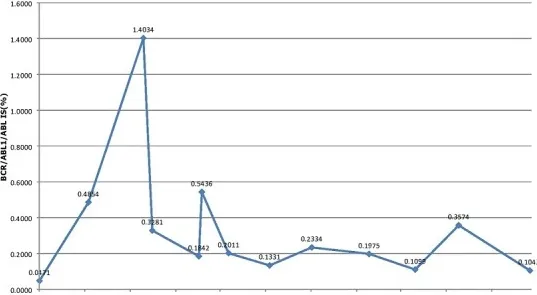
Molecular monitorisation of the patient by quantitative real time PCR on the International Scale (IS).
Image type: chart (chart)